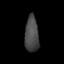
Tissue: skin
Cell type: Epithelial cells
Senescence score: 0.8333
Nuclear area (px): 490
Mean DAPI intensity: 72.406